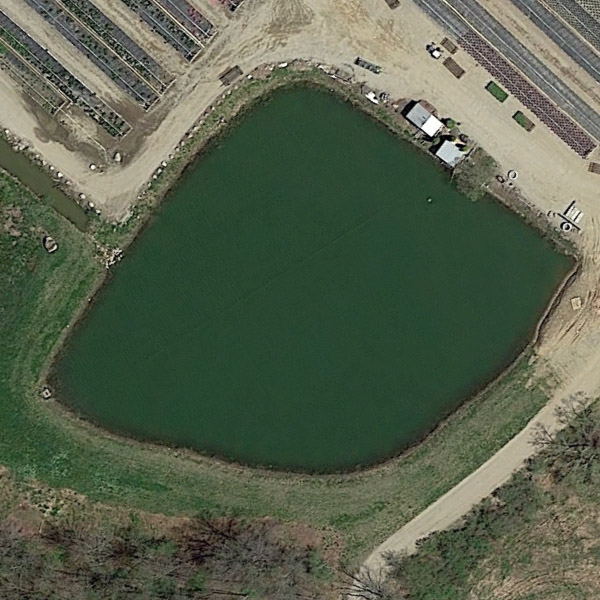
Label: Pond